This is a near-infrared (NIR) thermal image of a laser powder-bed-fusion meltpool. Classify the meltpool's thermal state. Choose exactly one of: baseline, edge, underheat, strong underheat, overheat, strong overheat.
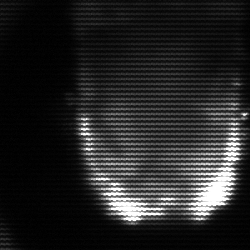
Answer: baseline